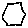
Label: hexagon